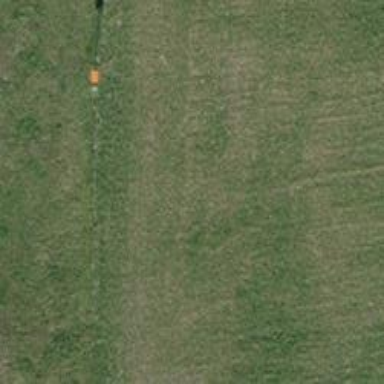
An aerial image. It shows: Pipeline marker.